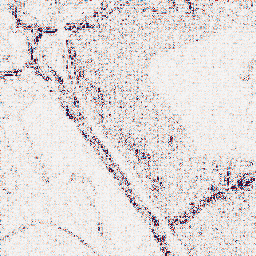
Category: wavelet
Decomposition family: wavelet_reverse_biorthogonal
Decomposition parameters: wavelet: rbio3.5
level: 1
Upsampling method: sinc_blackman
Upsampling parameters: scale: 8
kernel_size: 16
Upsampling scale: 8